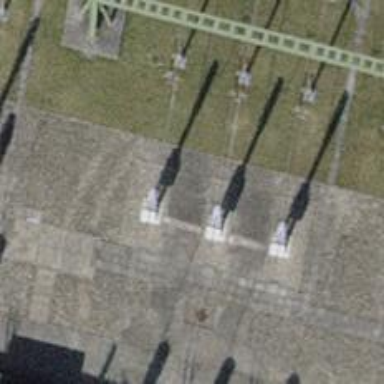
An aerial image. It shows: Insulator used in power systems.